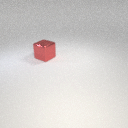
large red metal cube